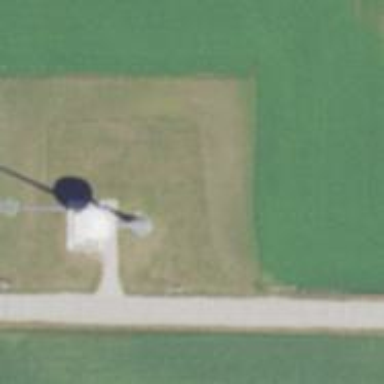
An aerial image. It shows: Water tower that is man-made.